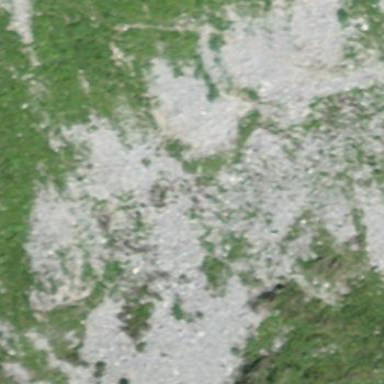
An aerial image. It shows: Natural scree.